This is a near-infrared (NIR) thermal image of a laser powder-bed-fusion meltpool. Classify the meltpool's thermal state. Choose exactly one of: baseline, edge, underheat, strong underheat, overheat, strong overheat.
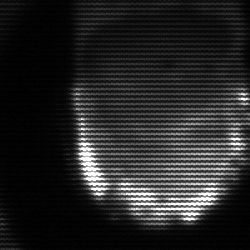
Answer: baseline